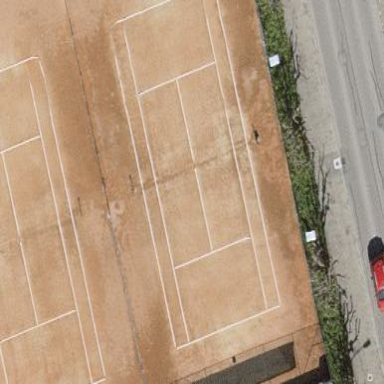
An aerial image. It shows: Tennis court on pitch designated for leisure land.